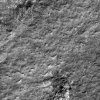
Atmospheric dust classification: not_dusty